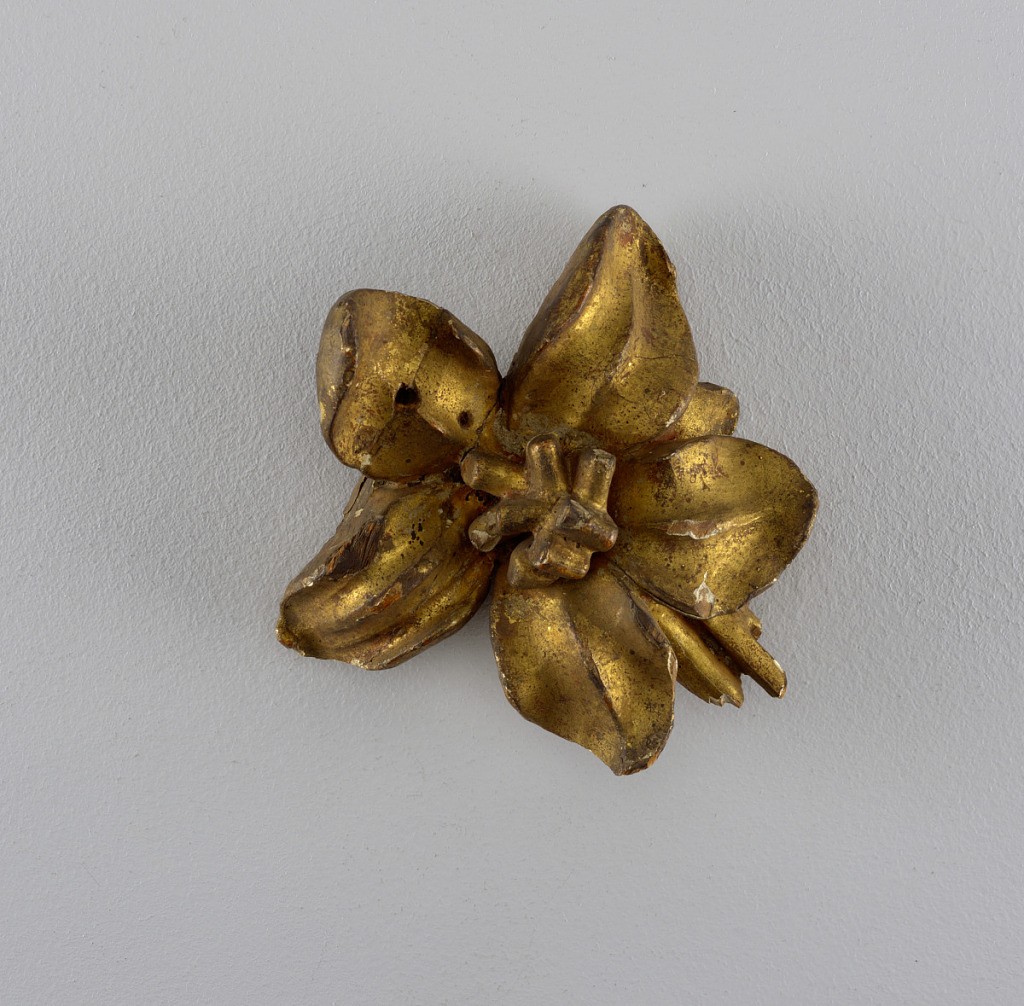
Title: Fragment, floral
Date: late 18th century
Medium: wood, gilded
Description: Portion of a lily.